Interaction volume radius: 5 \u00c5
Interaction volume height: 10 \u00c5
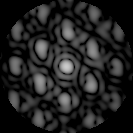
Disorder parameter: 0.3431